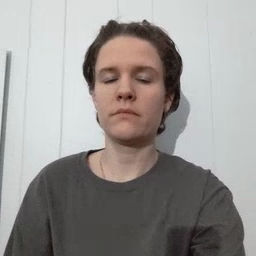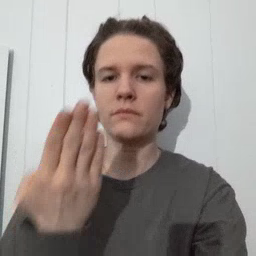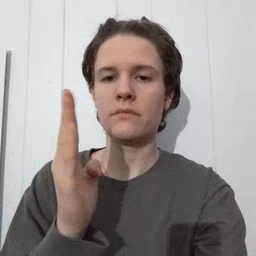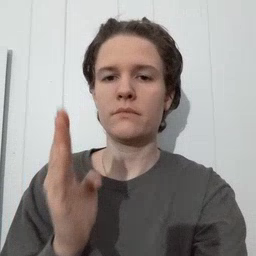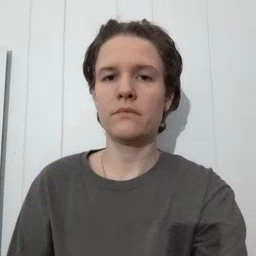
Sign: blue